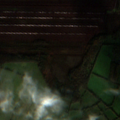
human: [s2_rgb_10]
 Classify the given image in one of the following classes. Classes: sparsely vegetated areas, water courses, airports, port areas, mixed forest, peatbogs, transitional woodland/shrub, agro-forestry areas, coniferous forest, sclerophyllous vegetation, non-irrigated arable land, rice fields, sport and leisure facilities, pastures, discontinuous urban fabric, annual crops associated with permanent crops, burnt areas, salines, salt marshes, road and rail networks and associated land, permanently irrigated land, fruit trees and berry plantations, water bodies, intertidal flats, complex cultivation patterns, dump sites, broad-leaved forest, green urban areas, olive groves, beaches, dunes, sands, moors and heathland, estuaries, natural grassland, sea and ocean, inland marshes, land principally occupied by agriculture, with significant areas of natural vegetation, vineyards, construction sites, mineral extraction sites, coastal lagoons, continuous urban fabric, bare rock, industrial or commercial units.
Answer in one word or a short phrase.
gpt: pastures, transitional woodland/shrub, peatbogs